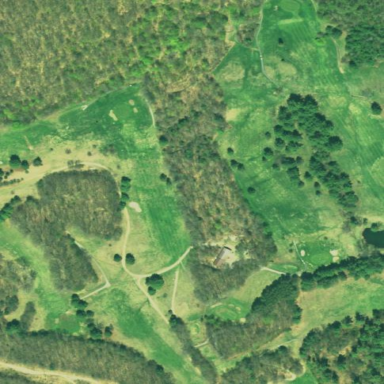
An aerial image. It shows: Golf course surrounded by greenery.